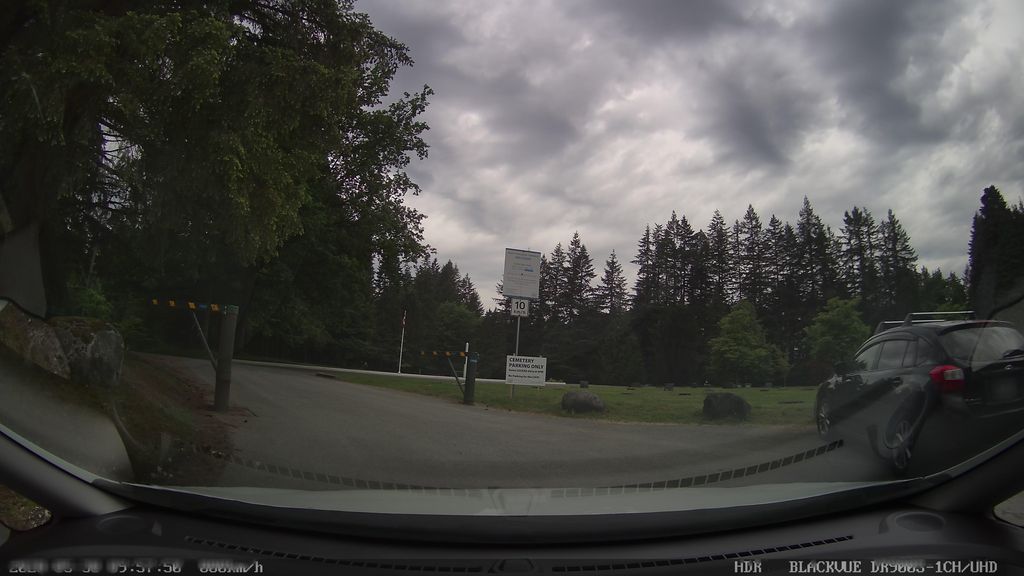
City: vancouver